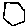
Label: hexagon